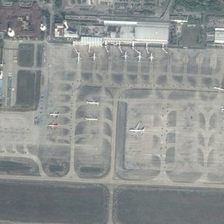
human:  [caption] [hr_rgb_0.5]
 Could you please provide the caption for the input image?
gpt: many planes are in an airport near some buildings and green trees .

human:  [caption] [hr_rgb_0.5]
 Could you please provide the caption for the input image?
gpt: many planes are in an airport near some buildings and green trees .

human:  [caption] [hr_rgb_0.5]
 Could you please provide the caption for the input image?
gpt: many planes are in an airport near some buildings and green trees .

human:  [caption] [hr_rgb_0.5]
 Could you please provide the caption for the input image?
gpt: many planes are in an airport near some buildings and green trees .

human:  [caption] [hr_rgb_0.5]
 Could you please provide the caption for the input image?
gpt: many planes are in an airport near some buildings and green trees .